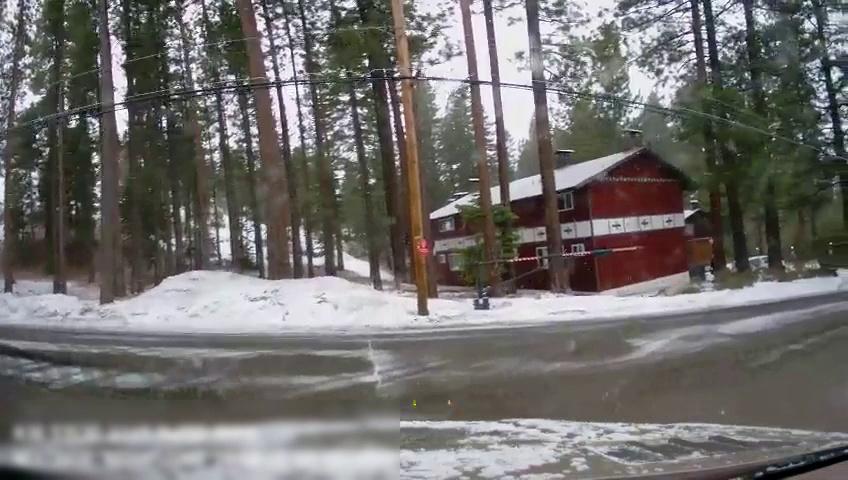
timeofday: Day
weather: Snowy
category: Drivable Space